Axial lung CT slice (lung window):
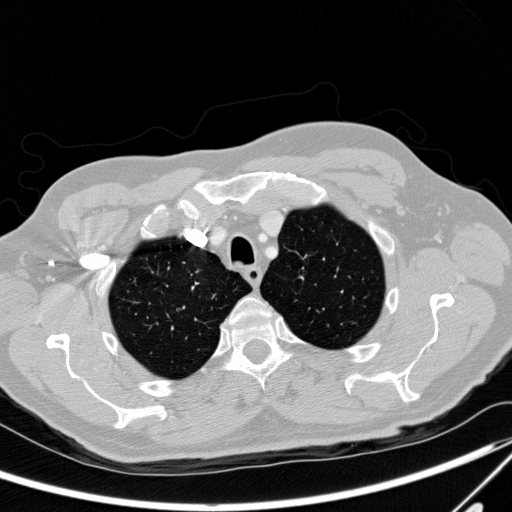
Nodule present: yes
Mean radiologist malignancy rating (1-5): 3